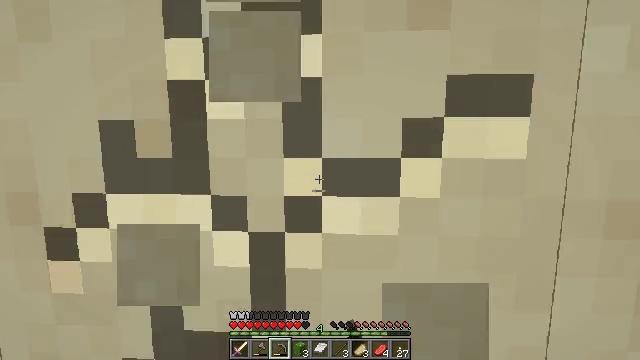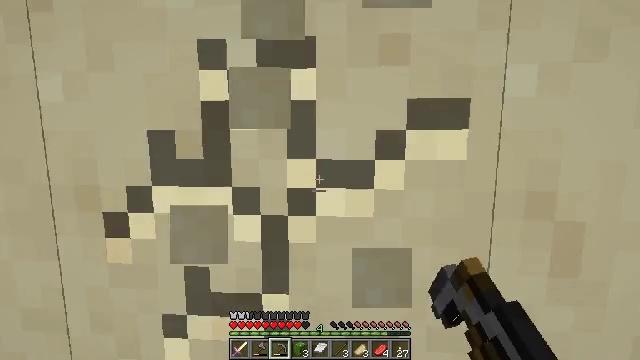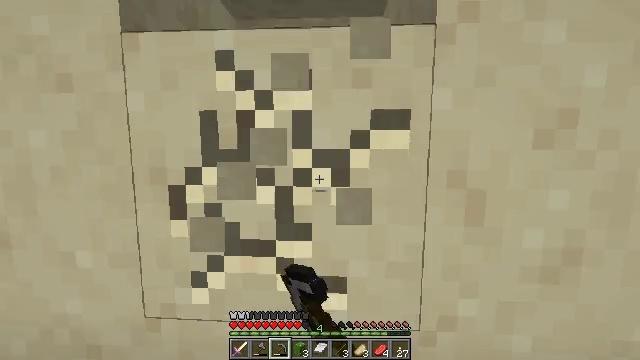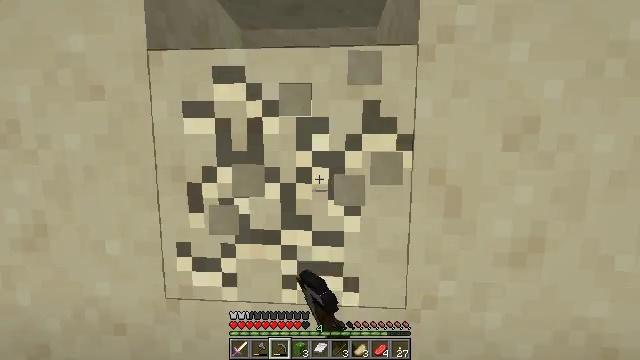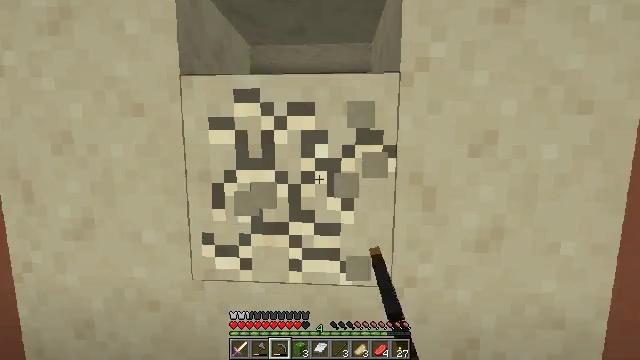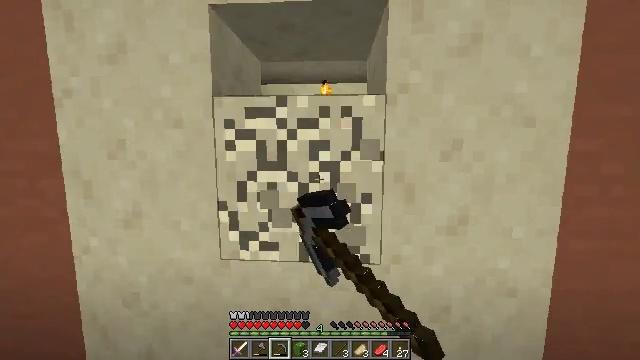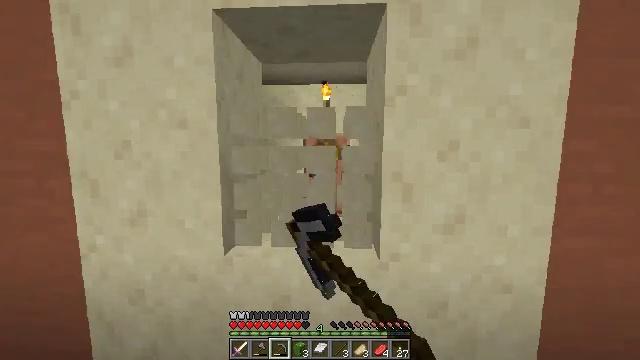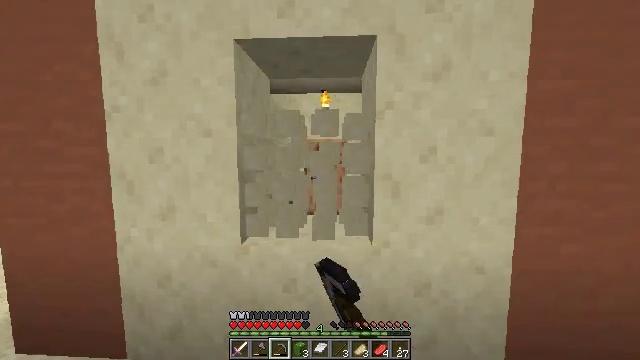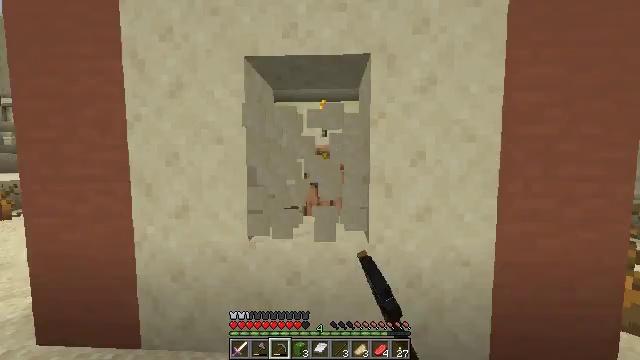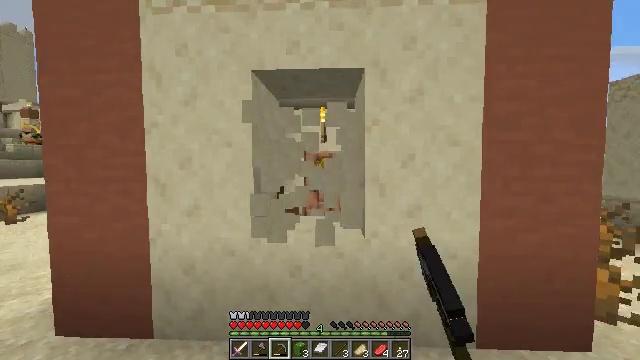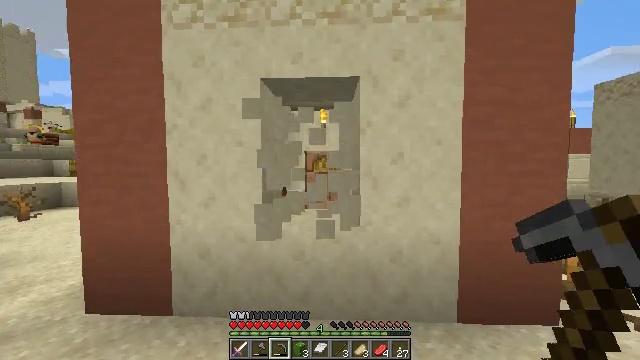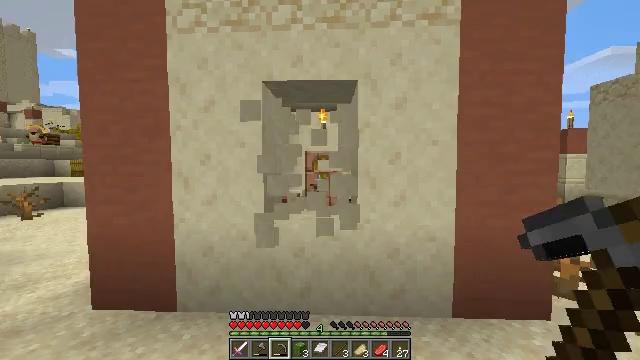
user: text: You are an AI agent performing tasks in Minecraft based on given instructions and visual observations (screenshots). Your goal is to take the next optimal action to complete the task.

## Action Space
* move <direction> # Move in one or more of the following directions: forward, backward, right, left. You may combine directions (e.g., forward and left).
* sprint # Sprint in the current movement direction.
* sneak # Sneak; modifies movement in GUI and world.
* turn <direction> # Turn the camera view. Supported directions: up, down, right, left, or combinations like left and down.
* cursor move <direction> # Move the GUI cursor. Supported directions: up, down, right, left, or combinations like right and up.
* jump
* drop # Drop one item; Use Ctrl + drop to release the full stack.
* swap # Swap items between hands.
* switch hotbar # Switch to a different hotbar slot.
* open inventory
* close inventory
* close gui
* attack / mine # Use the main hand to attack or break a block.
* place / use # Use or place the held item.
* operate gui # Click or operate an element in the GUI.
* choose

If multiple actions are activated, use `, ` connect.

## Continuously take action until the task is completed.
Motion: motion action
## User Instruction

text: Retrieve a smooth sandstone slab by mining.
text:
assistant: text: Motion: move back, attack / mine
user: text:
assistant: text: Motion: move back, attack / mine
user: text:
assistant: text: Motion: move back, attack / mine
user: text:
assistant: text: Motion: move back, attack / mine
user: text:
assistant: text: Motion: move back, attack / mine
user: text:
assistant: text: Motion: move back, attack / mine
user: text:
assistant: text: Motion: move back, turn up, attack / mine
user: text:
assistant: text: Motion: move back, turn up, attack / mine
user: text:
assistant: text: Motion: move back, turn up, attack / mine
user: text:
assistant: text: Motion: move back, attack / mine
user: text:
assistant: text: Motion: attack / mine
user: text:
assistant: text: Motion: attack / mine